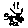
Label: smiley face